Question: I have a linear layout that I have assigned an 'onTouchListener'. I have gotten the width and height of the device but the problem is, the origin is at the top left of the screen and it's giving me coordinates like (534, 211) for example.
I would like the origin to be at the center of the screen and I would like the very ends of the screen coordinates to be 1.
How can I implement this?
This is the code I got so far...
'''
Display display = getWindowManager().getDefaultDisplay();
Point size = new Point();
display.getSize(size);
int width = size.x;
int height = size.y;
System.out.println(width + " " + height);
mGLView.setOnTouchListener(new OnTouchListener() {
@Override
public boolean onTouch(View v, MotionEvent event) {
System.out.println(event.getX() + " " + event.getY());
return false;
}
});
'''
Here is an image showing the kind of coordinate system I am trying to implement:

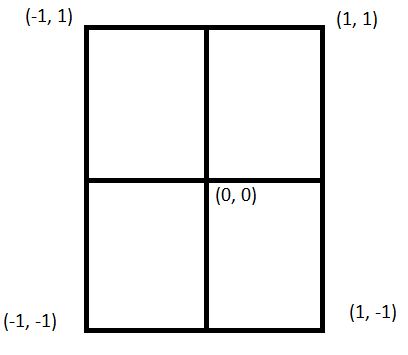
Answer: You should get get the coordinates ('getX()' and 'getY()') from the 'MotionEvent' and normalize them into the coordinates you want. For example:
'''
@Override
public boolean onTouch(View v, MotionEvent event)
{
float x = 2f * (event.getX() / v.getWidth()) - 1f;
float y = -2f * (event.getY() / v.getHeight()) + 1f;
System.out.println(x + " " + y);
return false;
}
'''
(This assumes that you want your coordinate system relative to the view itself -- in your code you also query the dimensions, but I'm not sure why).